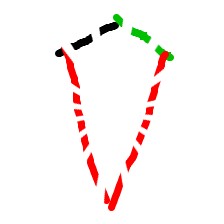
Shape: kite